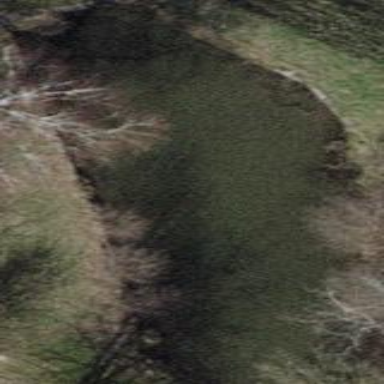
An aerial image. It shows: Serene pond surrounded by nature.